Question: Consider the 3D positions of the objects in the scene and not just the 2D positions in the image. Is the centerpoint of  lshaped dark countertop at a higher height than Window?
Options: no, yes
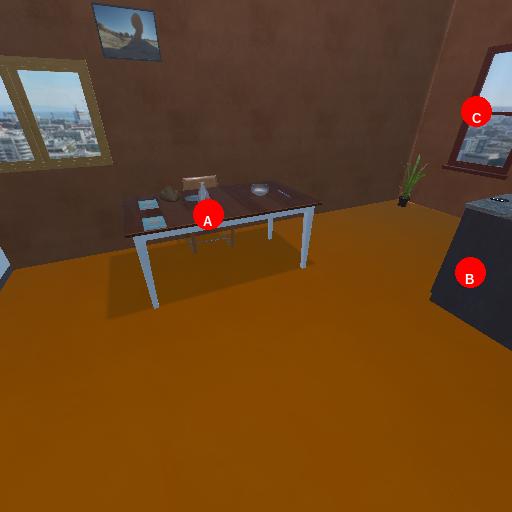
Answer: no